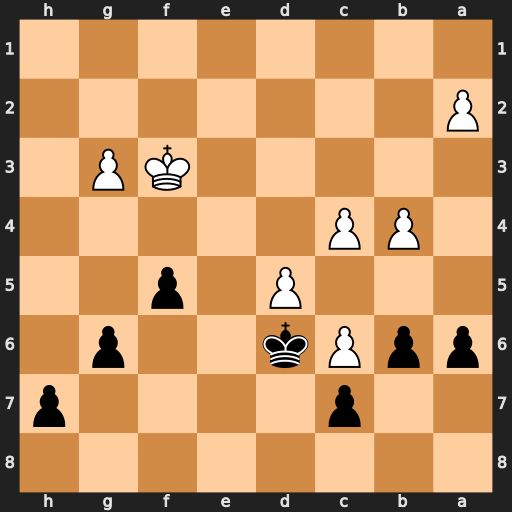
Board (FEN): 8/2p4p/ppPk2p1/3P1p2/1PP5/5KP1/P7/8
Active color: b
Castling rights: -
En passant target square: -
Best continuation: b5 c5+ Kxd5